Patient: sex M, age 71
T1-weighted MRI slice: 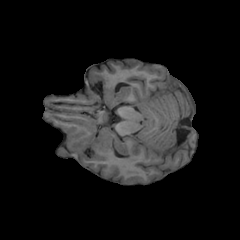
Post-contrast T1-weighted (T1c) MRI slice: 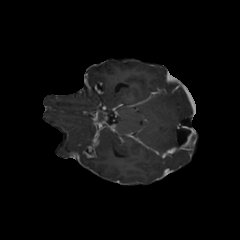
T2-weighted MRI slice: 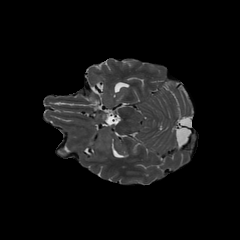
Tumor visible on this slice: yes
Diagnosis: Glioblastoma, IDH-wildtype
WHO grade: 4